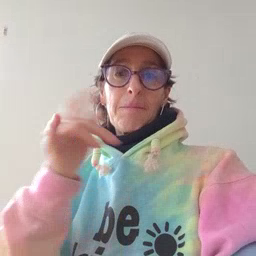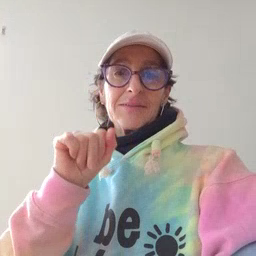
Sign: pizza